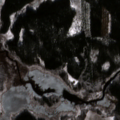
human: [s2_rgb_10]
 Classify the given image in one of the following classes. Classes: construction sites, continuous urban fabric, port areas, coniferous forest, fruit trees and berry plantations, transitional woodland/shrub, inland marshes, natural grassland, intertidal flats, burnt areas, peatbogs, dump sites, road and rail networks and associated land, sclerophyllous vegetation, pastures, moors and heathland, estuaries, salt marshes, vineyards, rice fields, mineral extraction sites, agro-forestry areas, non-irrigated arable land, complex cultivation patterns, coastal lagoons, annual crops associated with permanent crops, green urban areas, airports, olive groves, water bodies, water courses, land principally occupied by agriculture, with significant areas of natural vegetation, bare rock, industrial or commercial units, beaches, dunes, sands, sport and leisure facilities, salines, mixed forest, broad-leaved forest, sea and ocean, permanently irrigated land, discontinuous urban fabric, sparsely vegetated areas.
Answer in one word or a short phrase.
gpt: land principally occupied by agriculture, with significant areas of natural vegetation, coniferous forest, mixed forest, inland marshes, water bodies